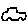
Label: car